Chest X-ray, AP view. Patient: 56 years old, sex F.
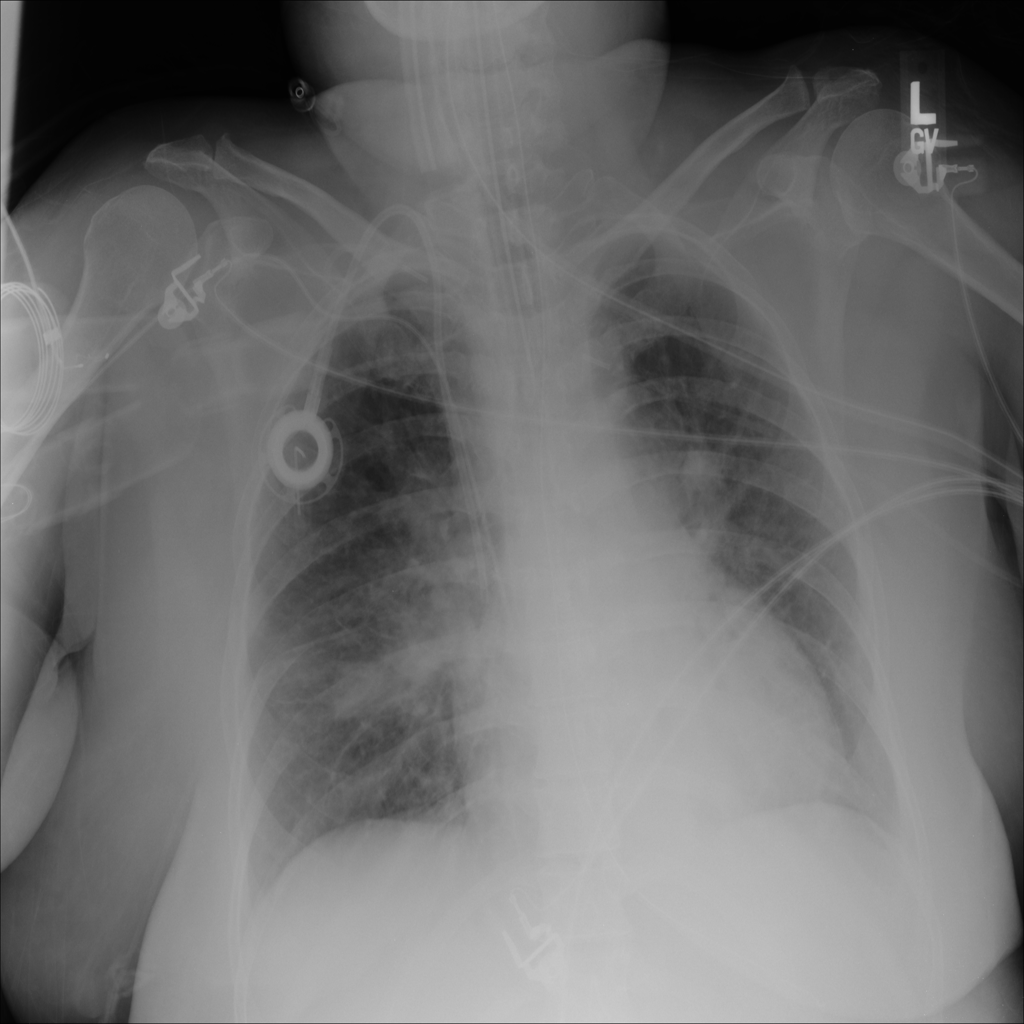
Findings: Atelectasis, Infiltration